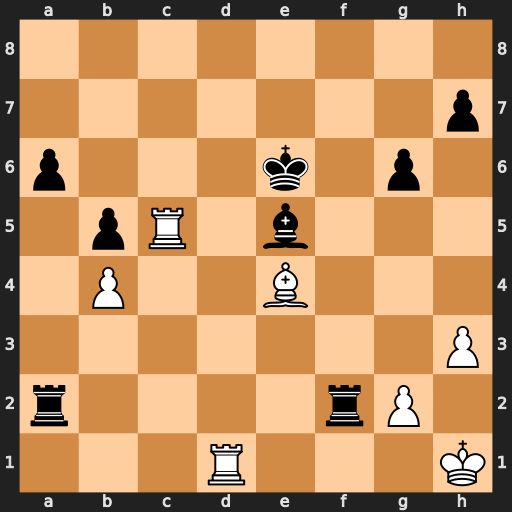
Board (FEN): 8/7p/p3k1p1/1pR1b3/1P2B3/7P/r4rP1/3R3K
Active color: w
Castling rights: -
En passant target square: -
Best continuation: Bd5+ Ke7 Bxa2